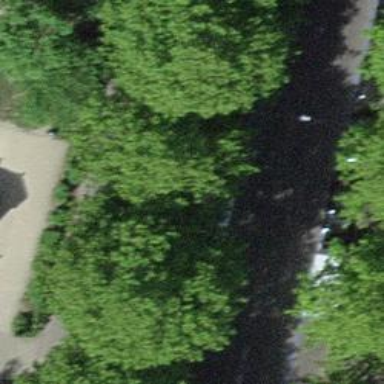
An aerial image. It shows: Beautiful avenue lined with broadleaved trees.